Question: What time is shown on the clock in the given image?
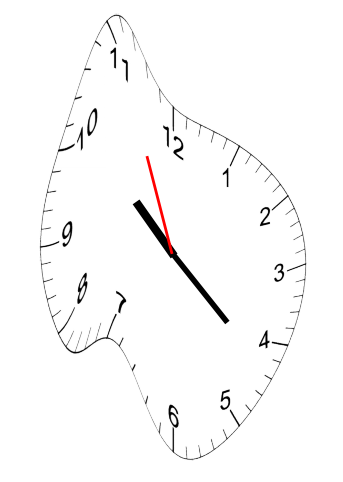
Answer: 10:21:56